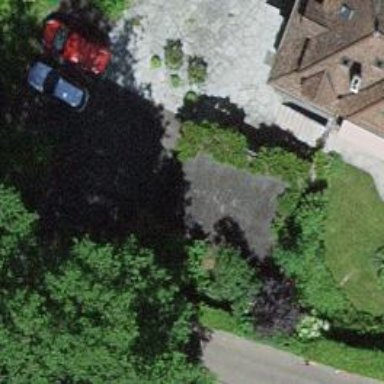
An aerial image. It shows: Garage building.